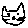
Label: cat